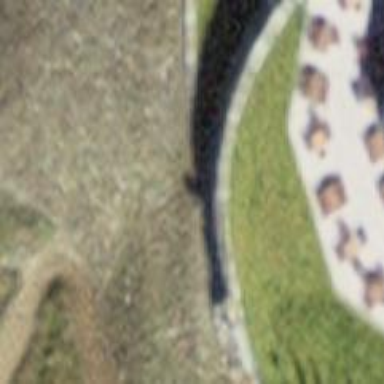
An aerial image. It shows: Retaining wall.